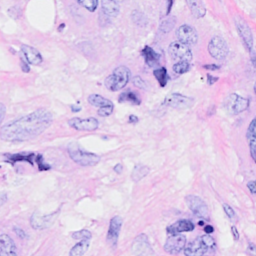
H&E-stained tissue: Breast